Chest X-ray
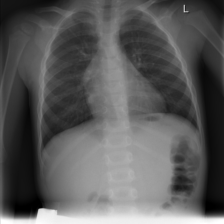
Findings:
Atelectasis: negative
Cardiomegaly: negative
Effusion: negative
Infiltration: negative
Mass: negative
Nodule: negative
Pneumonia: negative
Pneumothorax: negative
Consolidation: negative
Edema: negative
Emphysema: negative
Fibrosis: negative
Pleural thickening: negative
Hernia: negative